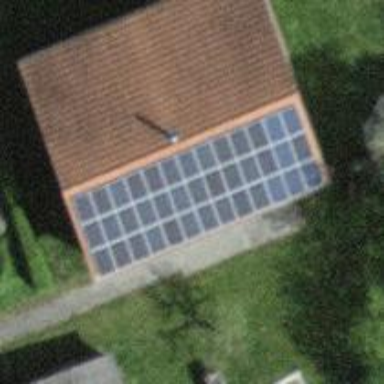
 consisting of solar photovoltaic panels."